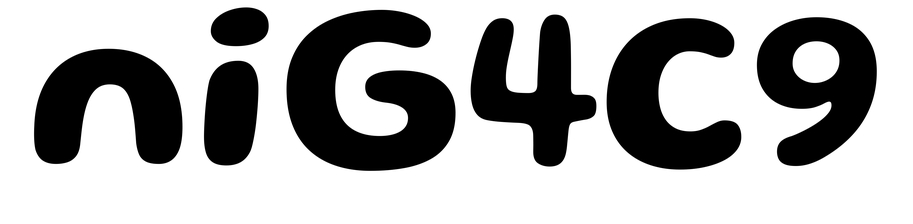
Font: Gluten_SemiBold